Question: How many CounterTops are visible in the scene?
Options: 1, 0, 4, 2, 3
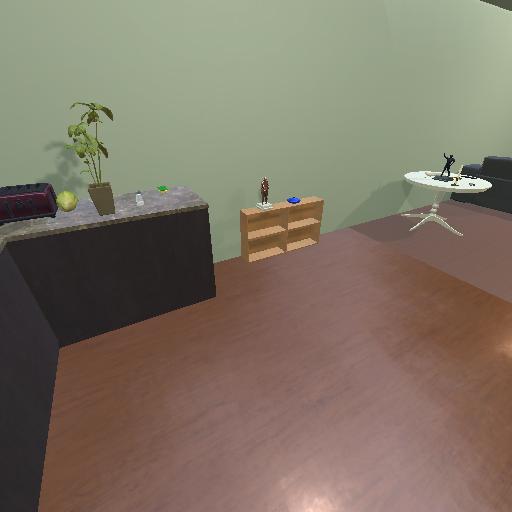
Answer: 1